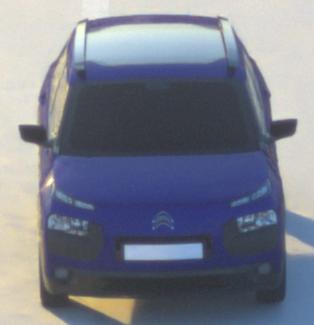
Make: Citroen
Model: C4 Cactus PureTech 75
Detailed model: C4 Cactus
Model produced from: 2014/09
Model produced until: 2015/03
Doors: 5
Color: blue
Road condition: dry road
Daytime: sunrise or sunset
Contrast: medium contrast